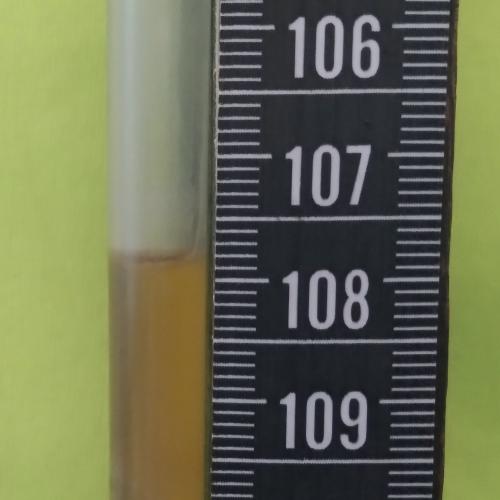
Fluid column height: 107.8 cm